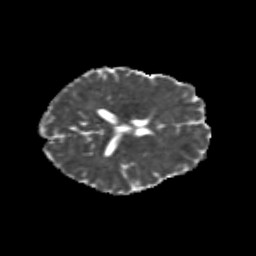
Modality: MD
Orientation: axial
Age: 12
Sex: male
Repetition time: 9.512 s
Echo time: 0.089 s